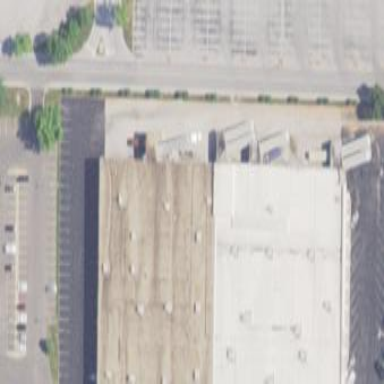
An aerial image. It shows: Retail building.